Field crop: tomato
Growth stage: 1
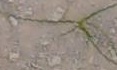
Species: cyperus